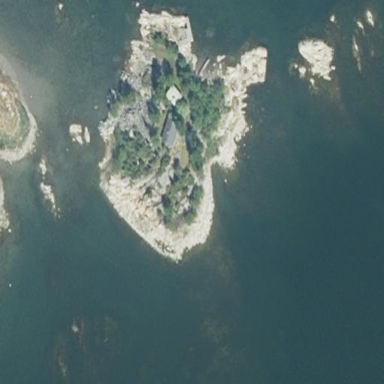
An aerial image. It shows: Islet along the natural coastline.